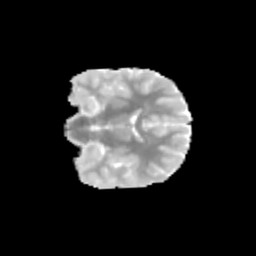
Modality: MD
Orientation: coronal
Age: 11
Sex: female
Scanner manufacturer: siemens
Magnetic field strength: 3 T
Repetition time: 3.8 s
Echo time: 0.07 s